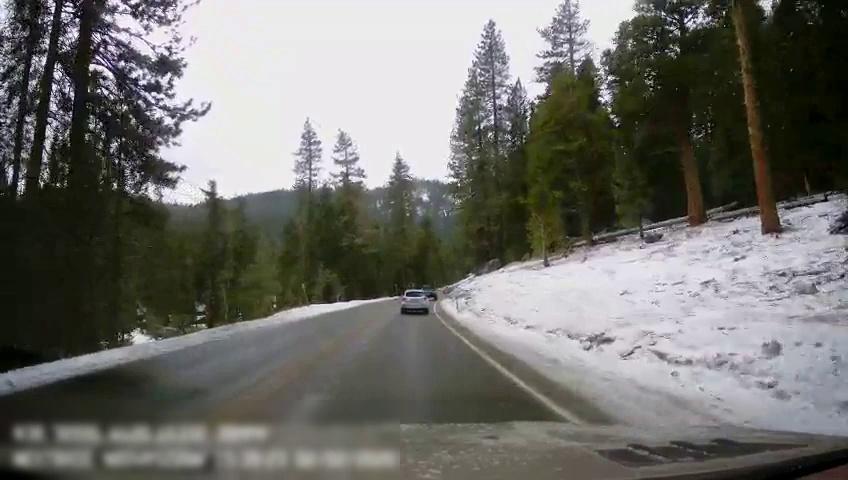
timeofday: Day
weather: Snowy
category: Drivable Space
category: Vehicles | Truck
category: Vehicles | SUV
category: Lanes | Current Lane
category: Lanes | Opposite Lane
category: Lanes | Current Lane